Field crop: tomato
Growth stage: 1
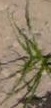
Species: cyperus